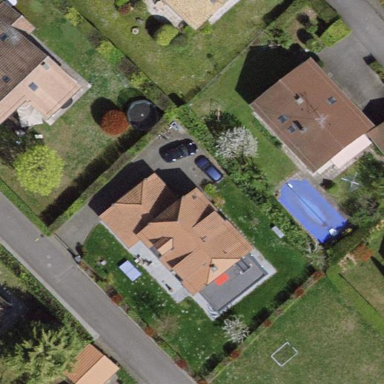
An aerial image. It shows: Garden surrounded by fence.